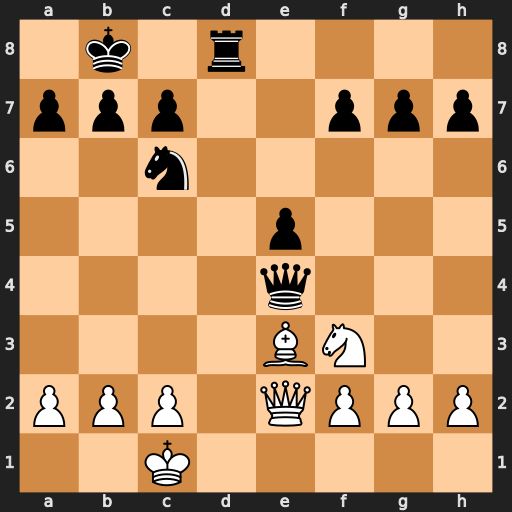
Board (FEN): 1k1r4/ppp2ppp/2n5/4p3/4q3/4BN2/PPP1QPPP/2K5
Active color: w
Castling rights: -
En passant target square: -
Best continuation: Bxa7+ Kxa7 Qxe4